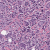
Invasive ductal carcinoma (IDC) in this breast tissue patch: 1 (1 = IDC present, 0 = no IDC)